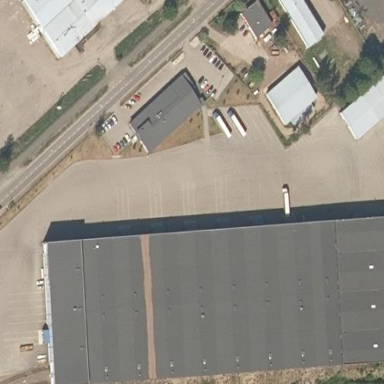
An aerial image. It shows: Industrial area with warehouses.